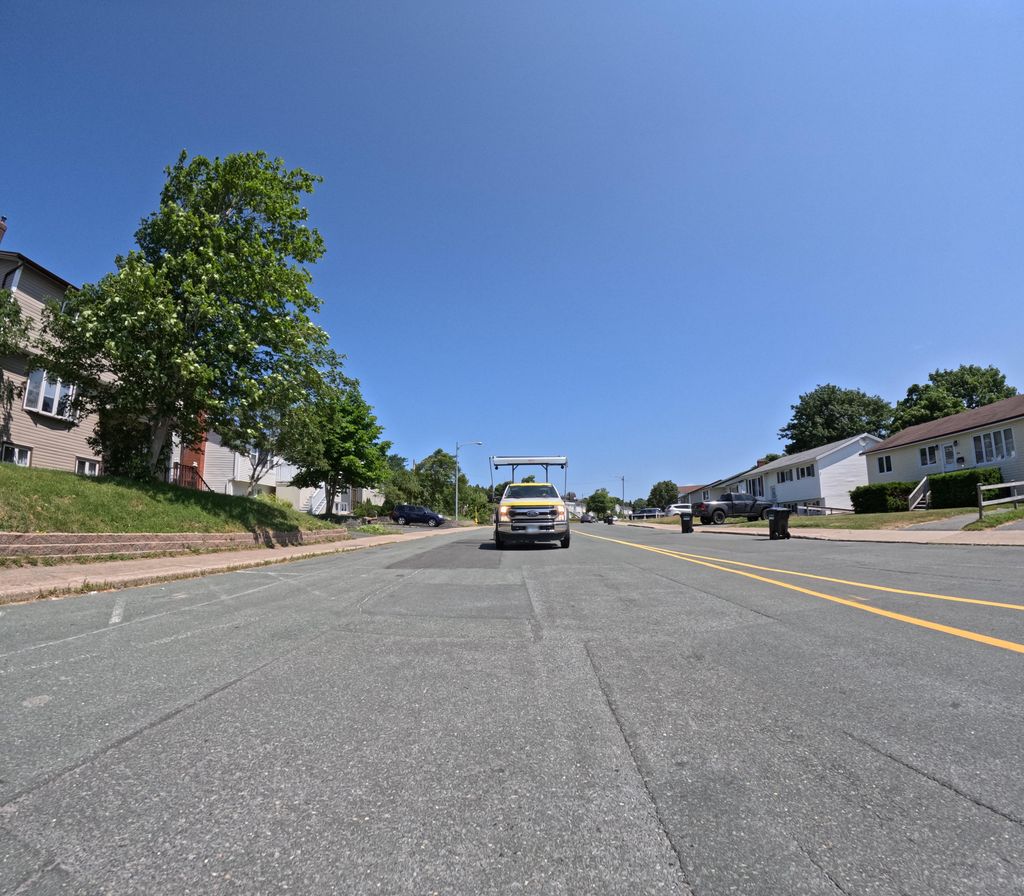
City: st_johns